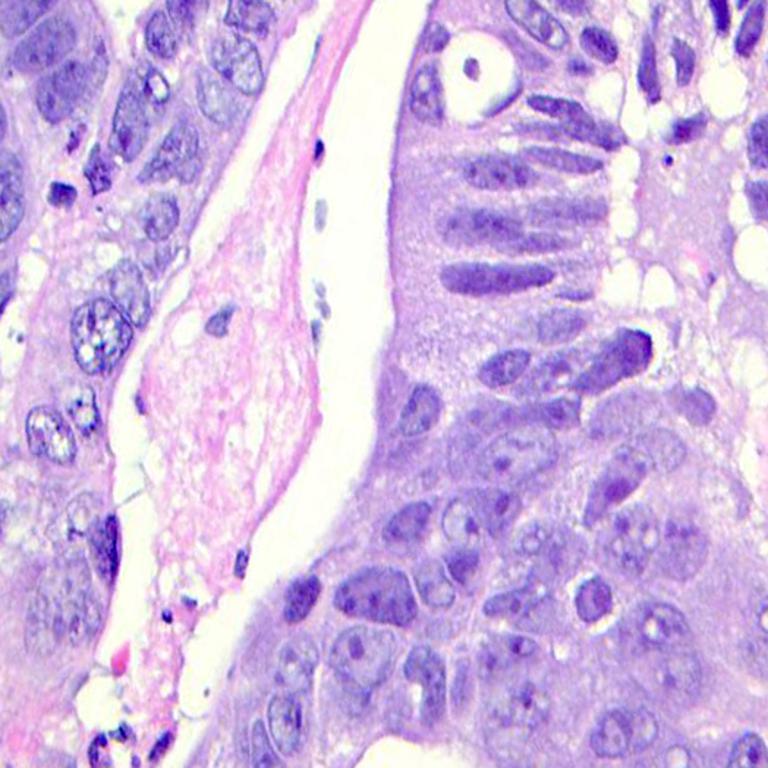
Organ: colon
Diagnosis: adenocarcinomas